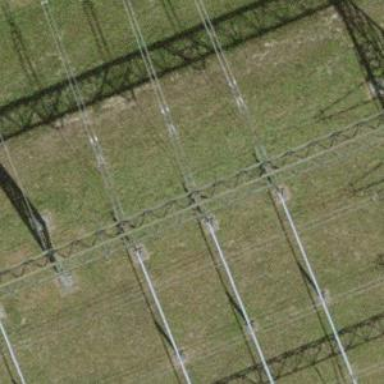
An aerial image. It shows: Insulator used in power systems.